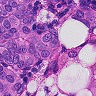
Metastatic tissue present: yes